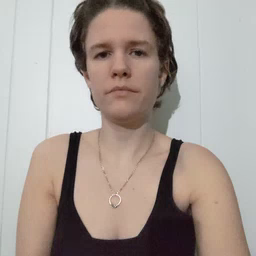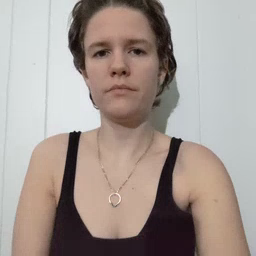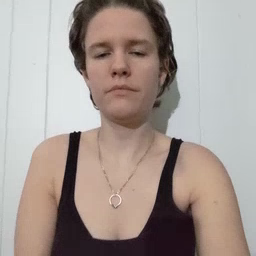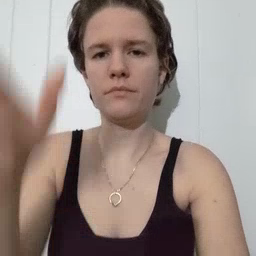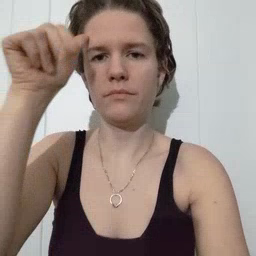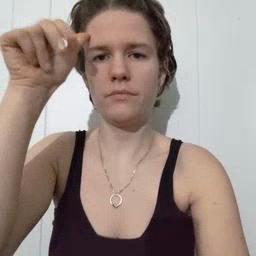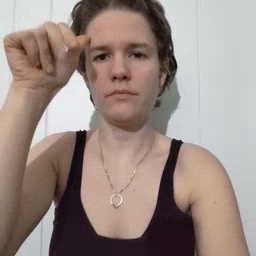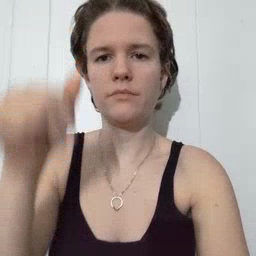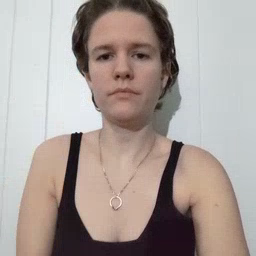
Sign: horse